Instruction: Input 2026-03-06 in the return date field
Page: home
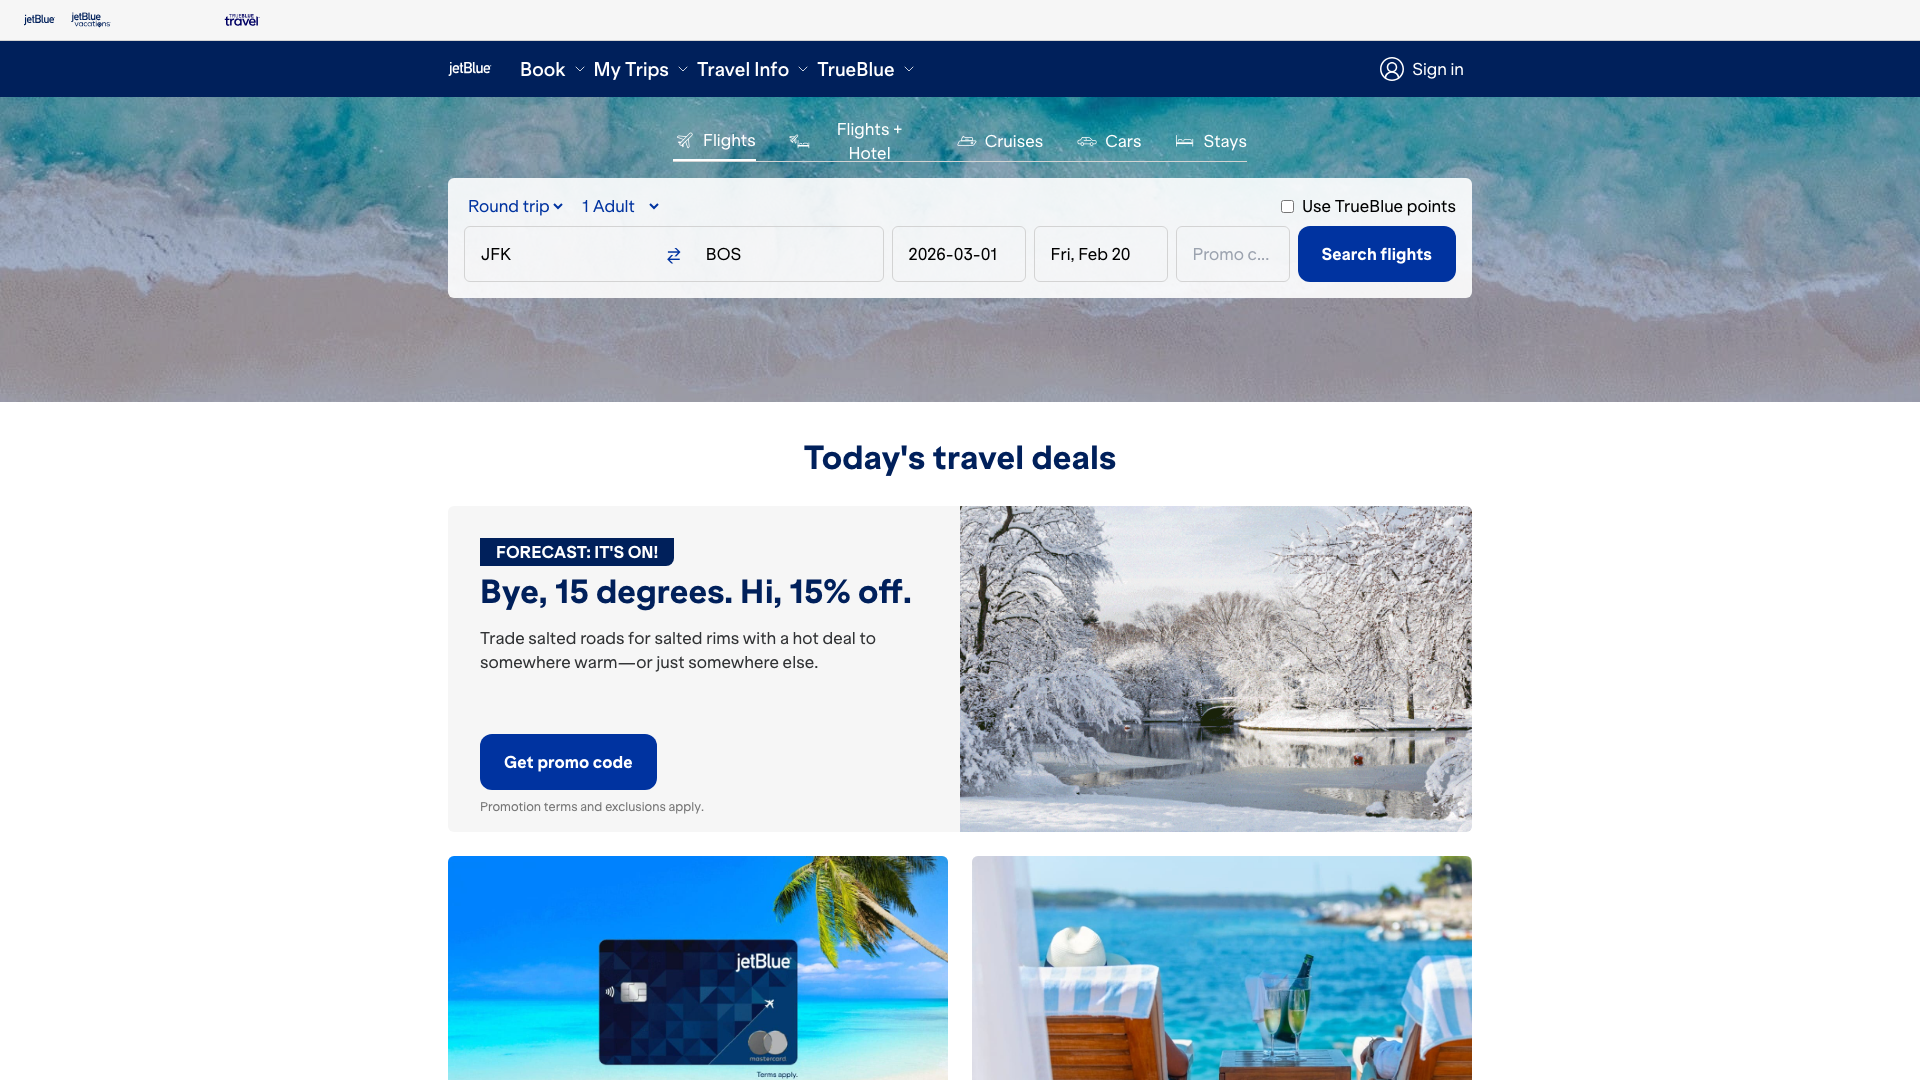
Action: type